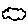
Label: cloud